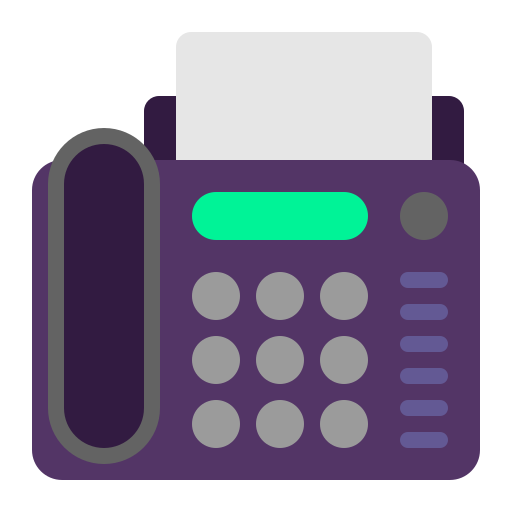
fax machine flat